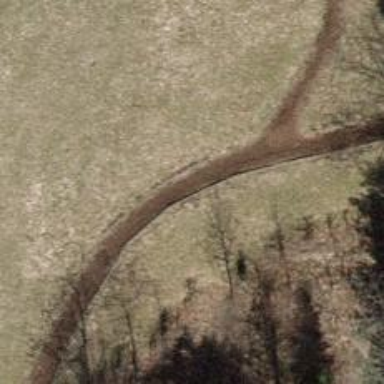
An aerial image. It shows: Track made of woodchips in leisure land area.